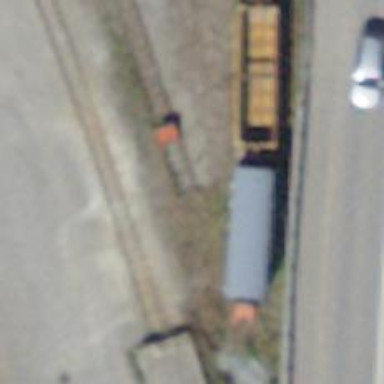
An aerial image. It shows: Railway buffer stop.